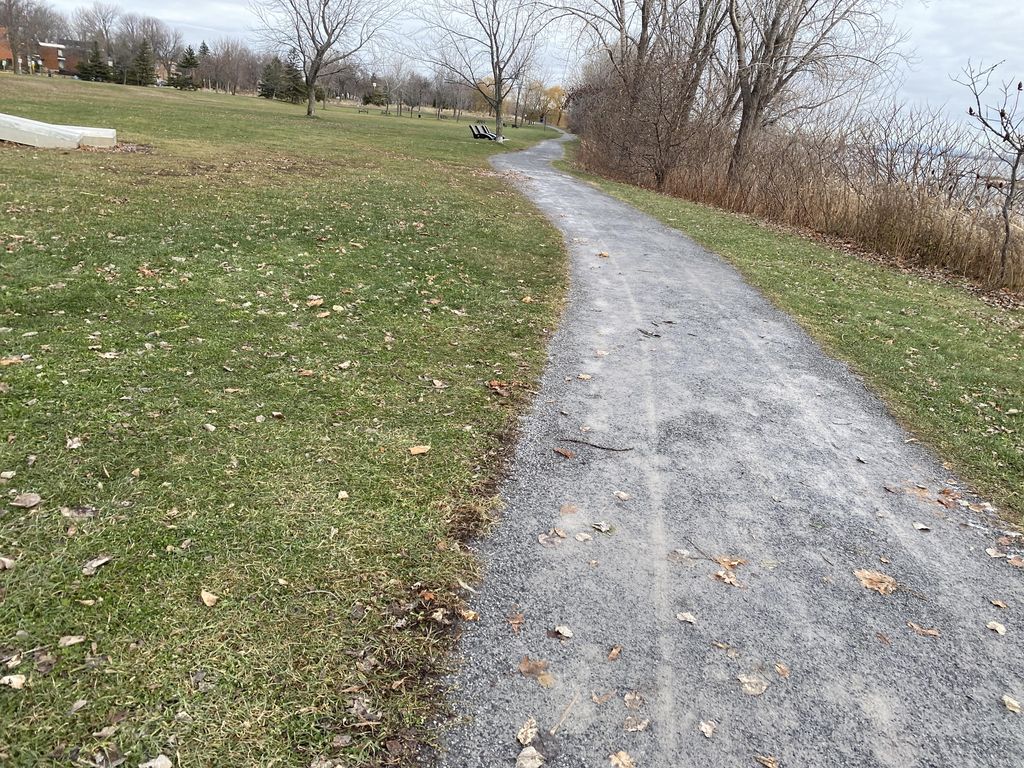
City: montreal